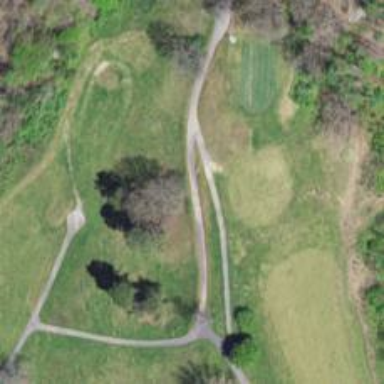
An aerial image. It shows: Service road designated as golf cart path.